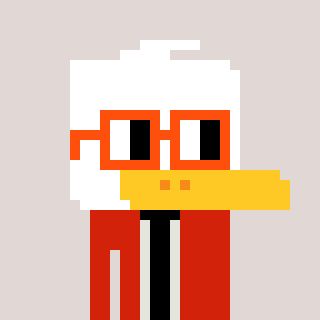
a pixel art character with square orange glasses, a duck-shaped head and a red-colored body on a warm background